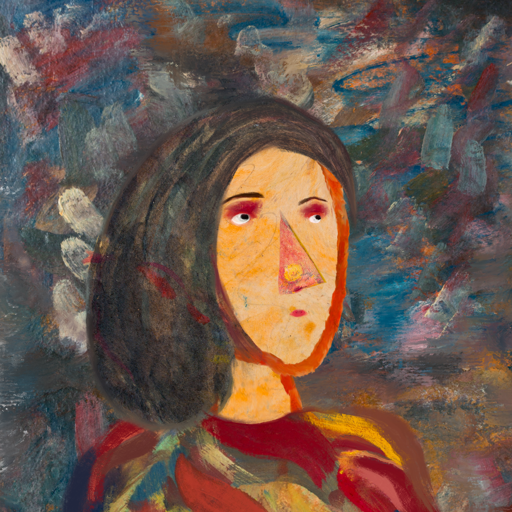
Background: Boggyland, Head And Neck Side: Experience, Face Side: Irani, Bust: Mother_And_Son_Son, Hair Side: Gypsy_Mother, Head Accessory: Blank, Second Necklace: Blank, Necklace: Blank, Baby: Blank